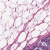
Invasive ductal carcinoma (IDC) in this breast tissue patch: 0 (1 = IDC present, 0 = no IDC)